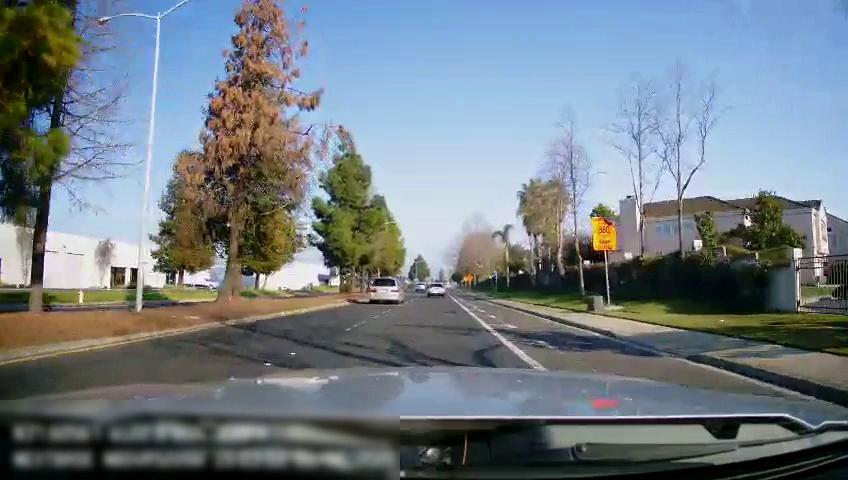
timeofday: Day
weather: Sunny
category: Drivable Space
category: Drivable Space
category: Vehicles | SUV
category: Vehicles | Van
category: Vehicles | SUV
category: Lanes | Alternate Lane
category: Lanes | Current Lane
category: Lanes | Current Lane
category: Traffic | Signs